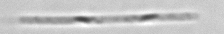
Label: Leptocylindrus